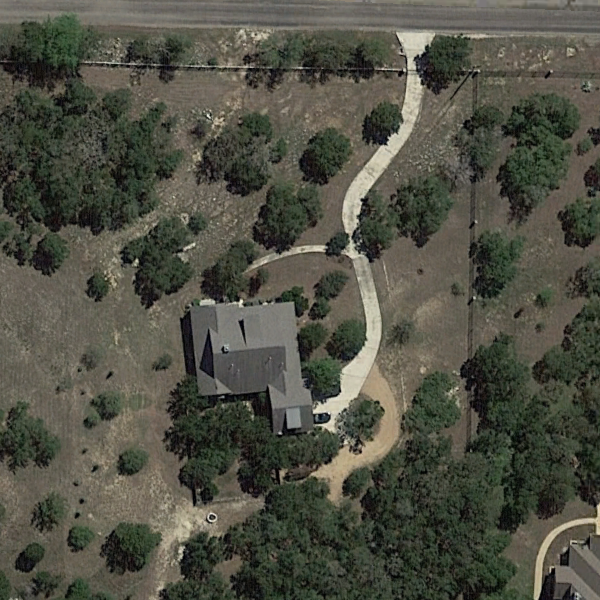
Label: SparseResidential